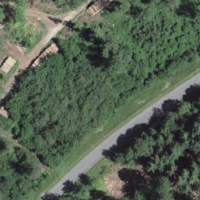
EUNIS habitat code: 41
Species observed at this site:
Melittis melissophyllum